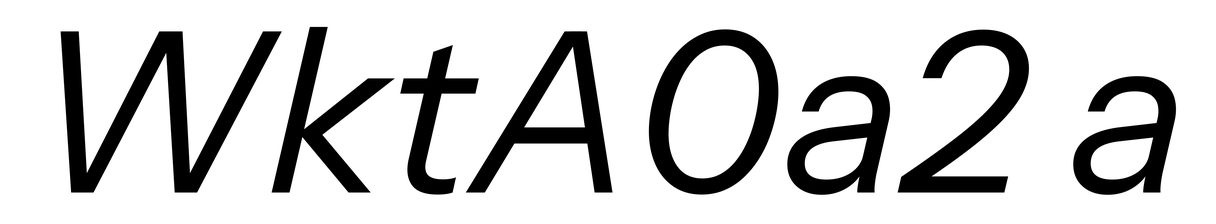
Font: InstrumentSans-Italic_Italic